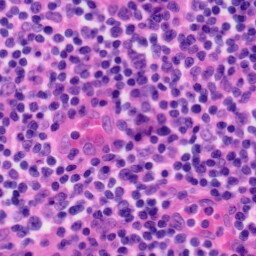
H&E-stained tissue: Tonsil